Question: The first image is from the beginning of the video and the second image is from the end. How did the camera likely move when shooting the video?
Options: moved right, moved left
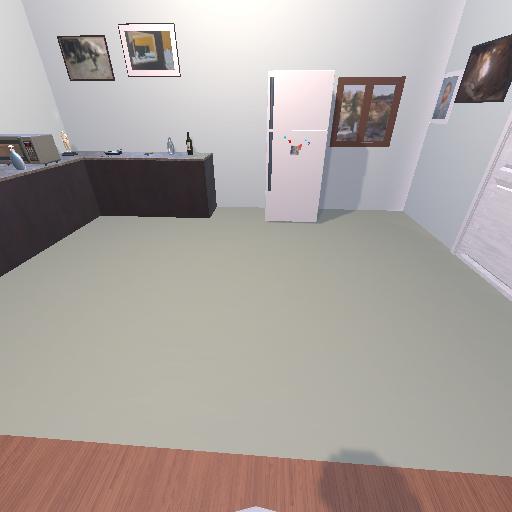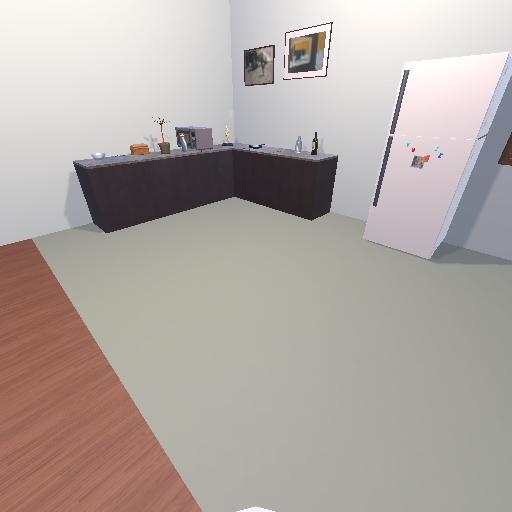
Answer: moved right